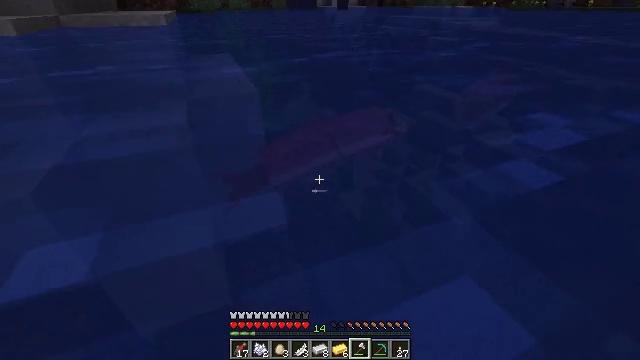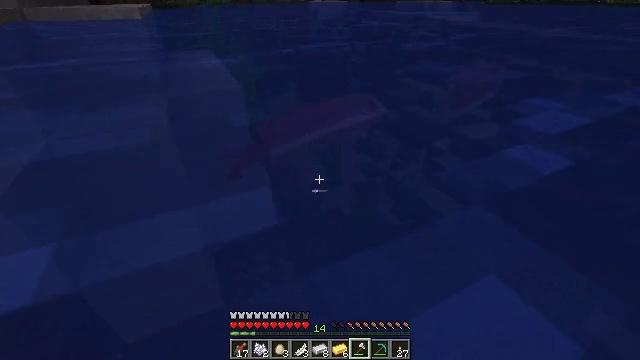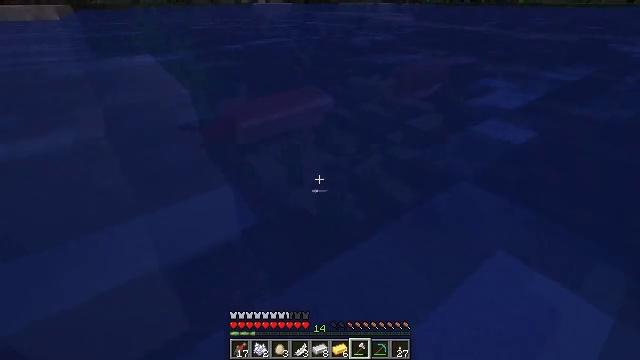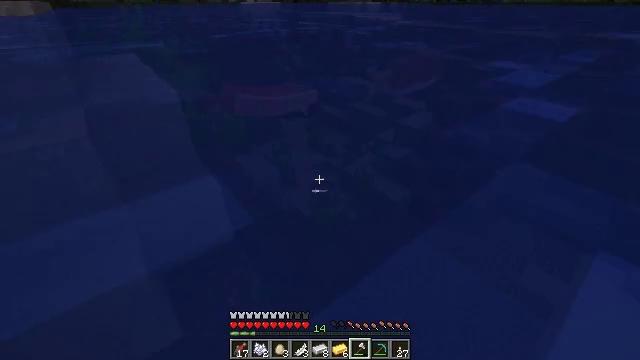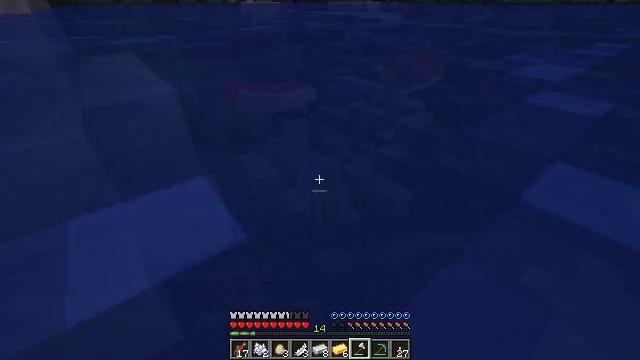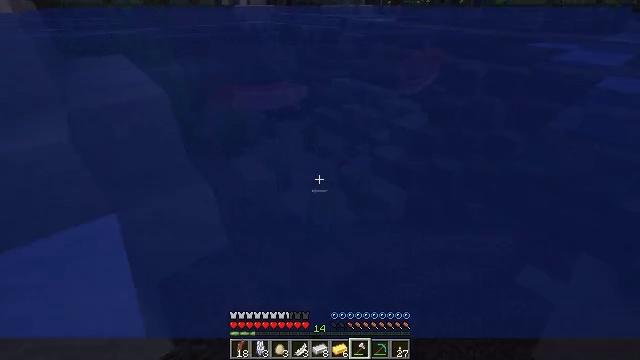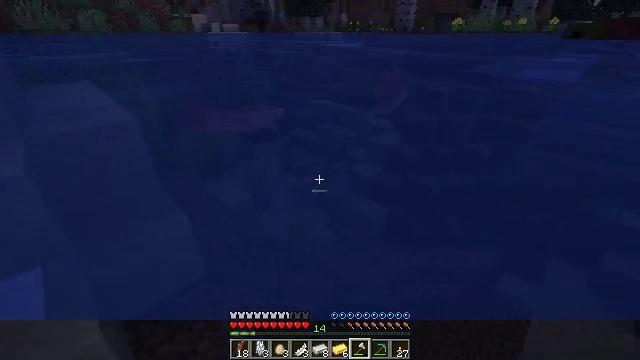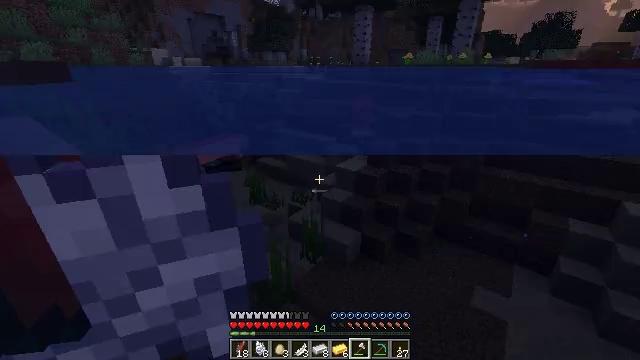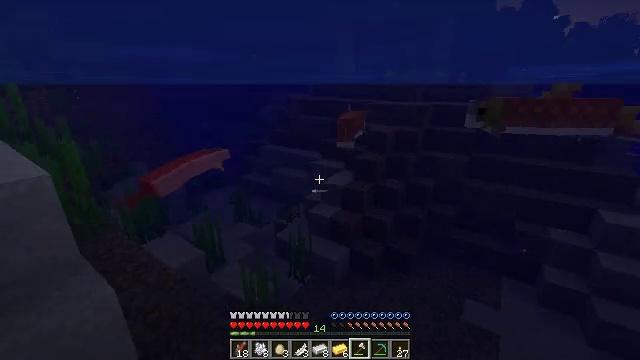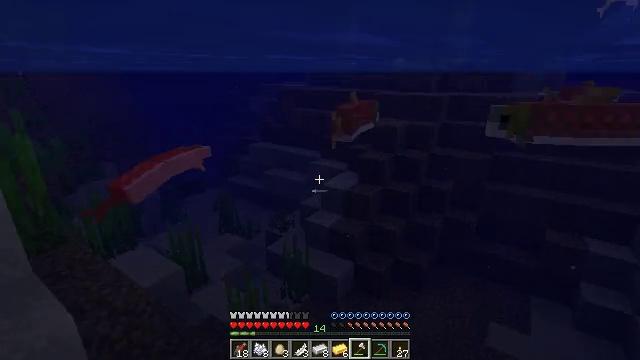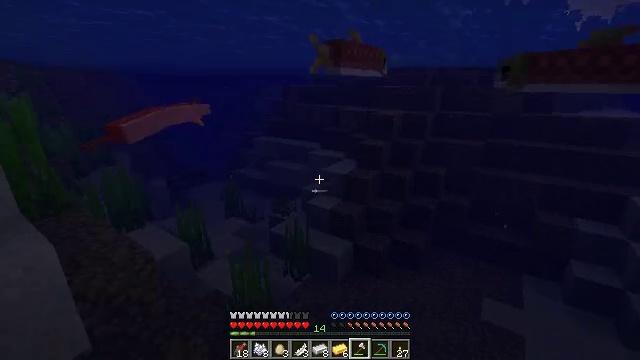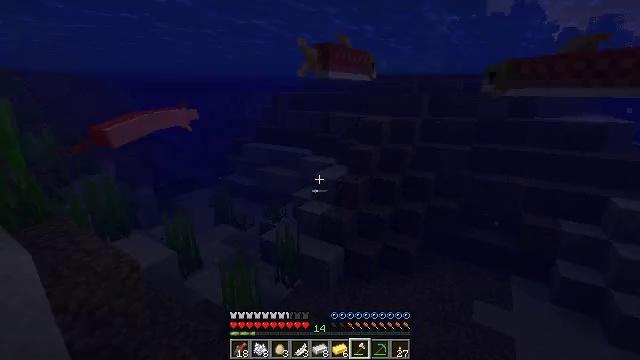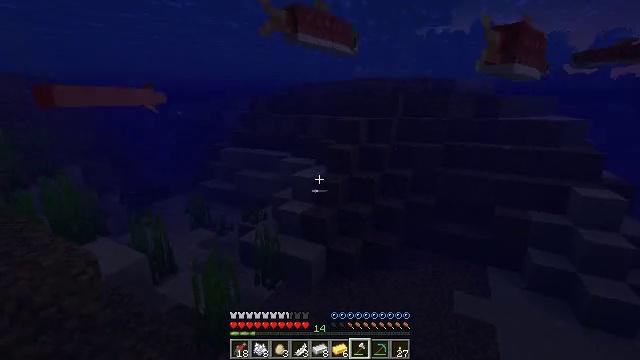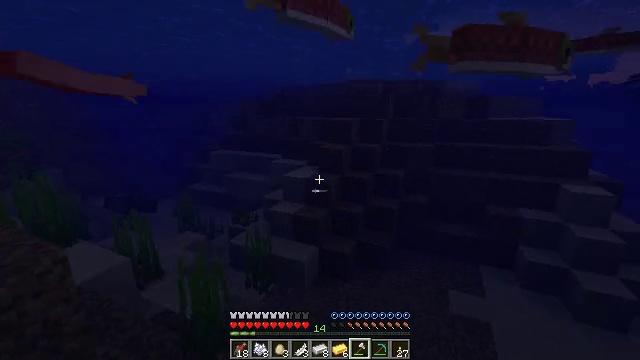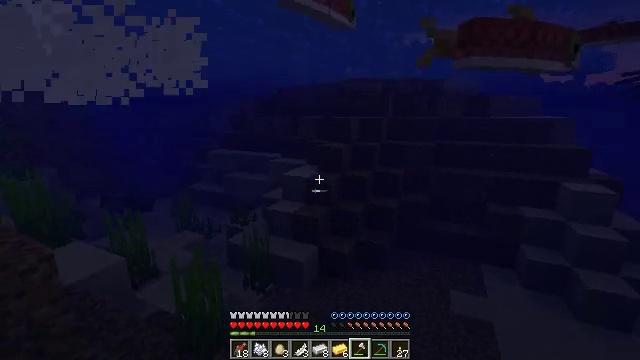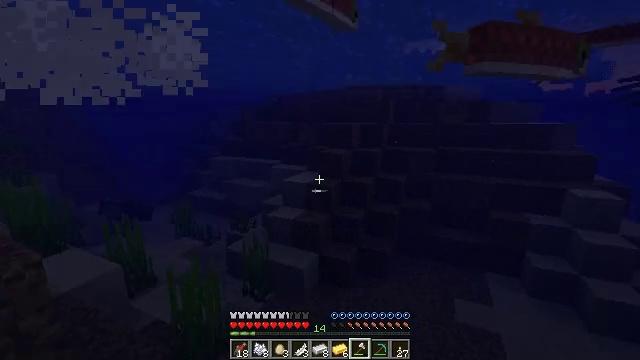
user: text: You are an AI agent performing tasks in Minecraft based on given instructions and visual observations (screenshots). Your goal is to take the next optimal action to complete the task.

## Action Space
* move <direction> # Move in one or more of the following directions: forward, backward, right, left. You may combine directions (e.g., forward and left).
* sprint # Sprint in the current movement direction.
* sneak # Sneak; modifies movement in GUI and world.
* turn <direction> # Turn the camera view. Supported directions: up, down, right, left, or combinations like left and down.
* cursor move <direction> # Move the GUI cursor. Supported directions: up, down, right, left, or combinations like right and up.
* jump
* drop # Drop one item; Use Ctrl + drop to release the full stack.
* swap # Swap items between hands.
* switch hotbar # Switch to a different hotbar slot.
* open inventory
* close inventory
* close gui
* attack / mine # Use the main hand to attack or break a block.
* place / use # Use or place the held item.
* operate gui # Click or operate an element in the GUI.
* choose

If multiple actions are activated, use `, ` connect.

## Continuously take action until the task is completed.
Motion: motion action
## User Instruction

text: Hunt a salmon.
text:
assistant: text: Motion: turn right, attack / mine
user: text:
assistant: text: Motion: turn right, attack / mine
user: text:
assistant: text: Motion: move forward, turn right
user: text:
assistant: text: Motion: move forward, attack / mine
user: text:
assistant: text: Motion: move forward, turn right, attack / mine
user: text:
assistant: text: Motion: move forward, turn right and up, attack / mine
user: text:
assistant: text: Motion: move forward, turn right and up, attack / mine
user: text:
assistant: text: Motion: move forward, sprint, turn right and up
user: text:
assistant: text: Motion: move forward, sprint
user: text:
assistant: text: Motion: move forward, sprint
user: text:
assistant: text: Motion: move forward, sprint, turn right and up
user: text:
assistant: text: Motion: move forward, sprint, turn right and up
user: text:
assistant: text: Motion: move forward, turn right and up
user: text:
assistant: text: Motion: move forward
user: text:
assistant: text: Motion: move forward, sprint, turn up
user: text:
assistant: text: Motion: move forward, sprint, turn right and up
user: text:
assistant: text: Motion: move forward, sprint, turn right and up
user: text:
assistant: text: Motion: move forward, sprint, turn up
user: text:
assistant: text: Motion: move forward, turn left and up
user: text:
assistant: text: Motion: move forward, turn left and up
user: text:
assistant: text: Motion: move forward, turn up
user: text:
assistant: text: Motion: move forward, turn right and up
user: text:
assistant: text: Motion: move forward, turn up
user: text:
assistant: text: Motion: move forward, attack / mine
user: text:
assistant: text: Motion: move forward, turn right and up, attack / mine
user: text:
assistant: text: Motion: turn right and up, attack / mine
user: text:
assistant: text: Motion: turn right and up, attack / mine
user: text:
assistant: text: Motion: attack / mine
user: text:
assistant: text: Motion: attack / mine